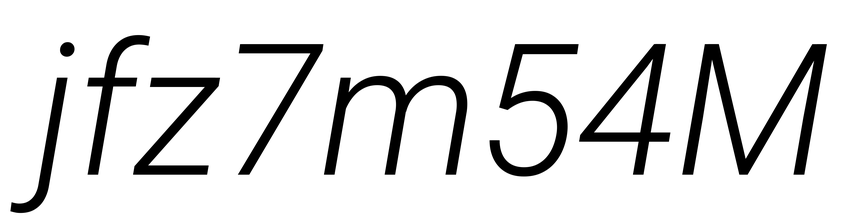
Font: Roboto-Italic_Light_Italic